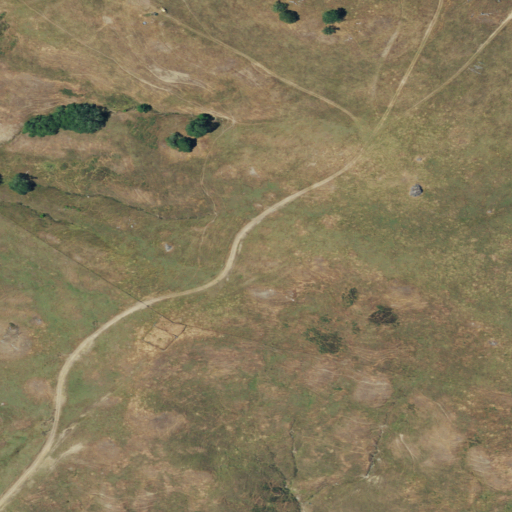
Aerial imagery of mountain in California named Schoolhouse Hill containing grassland and shrub